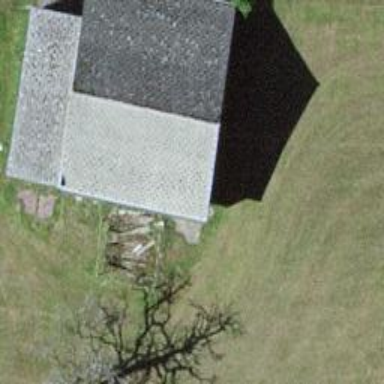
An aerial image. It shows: Farm auxiliary building.